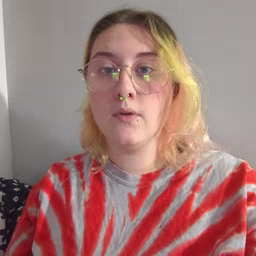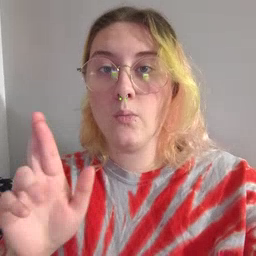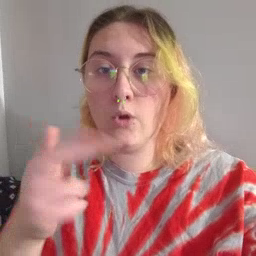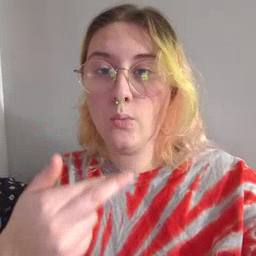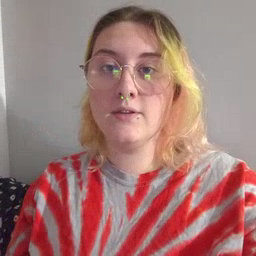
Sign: room